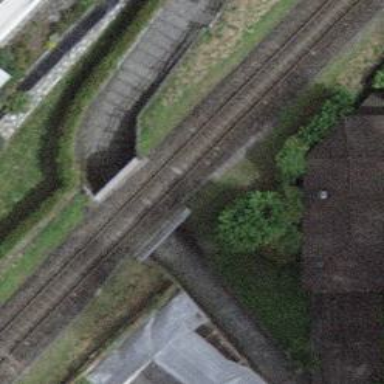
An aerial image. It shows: Footway tunnel with sett surface.